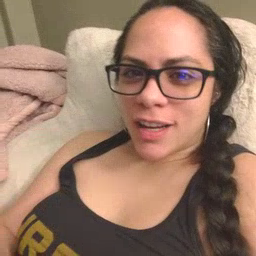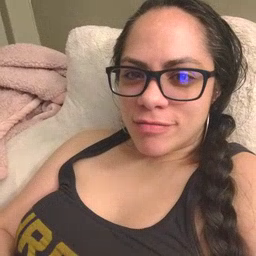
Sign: pool